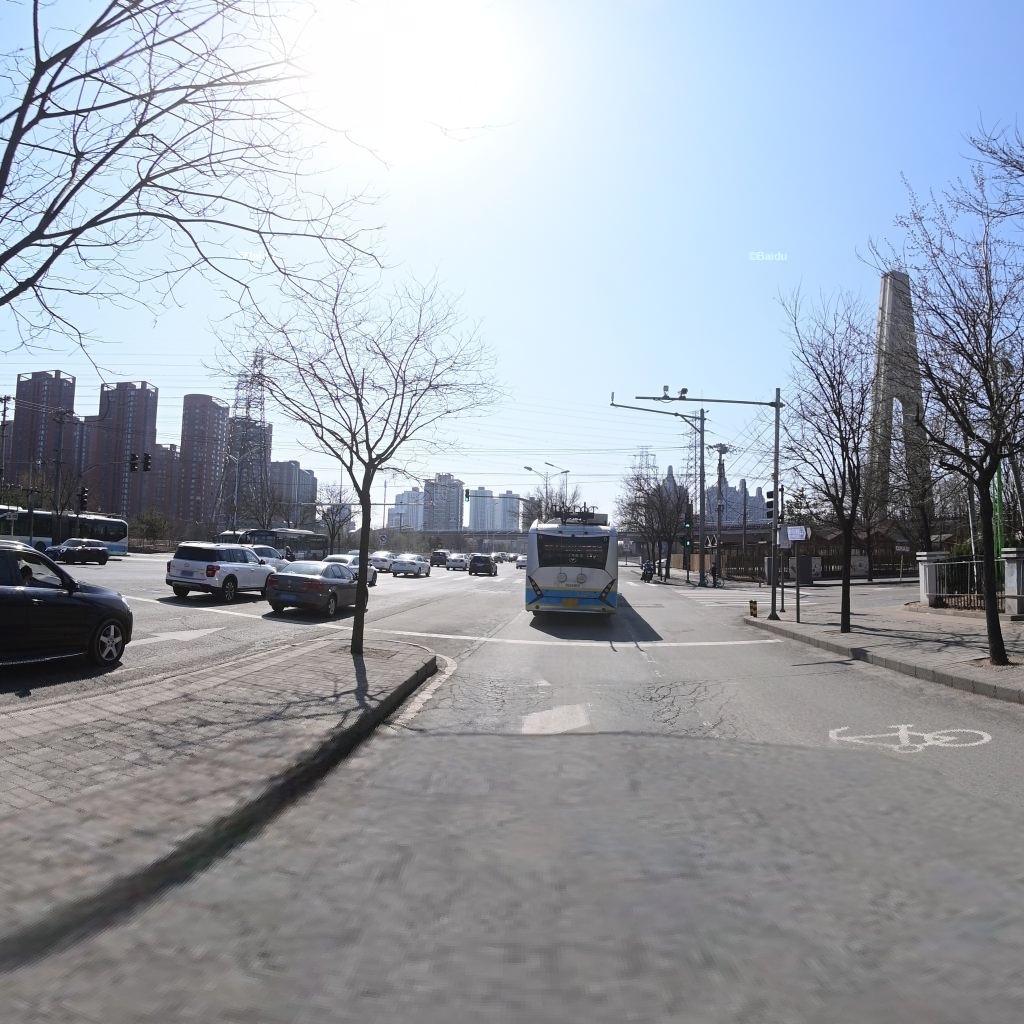
Region: Chaoyang
Road damage annotations: alligator crack, alligator crack, transverse crack